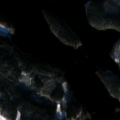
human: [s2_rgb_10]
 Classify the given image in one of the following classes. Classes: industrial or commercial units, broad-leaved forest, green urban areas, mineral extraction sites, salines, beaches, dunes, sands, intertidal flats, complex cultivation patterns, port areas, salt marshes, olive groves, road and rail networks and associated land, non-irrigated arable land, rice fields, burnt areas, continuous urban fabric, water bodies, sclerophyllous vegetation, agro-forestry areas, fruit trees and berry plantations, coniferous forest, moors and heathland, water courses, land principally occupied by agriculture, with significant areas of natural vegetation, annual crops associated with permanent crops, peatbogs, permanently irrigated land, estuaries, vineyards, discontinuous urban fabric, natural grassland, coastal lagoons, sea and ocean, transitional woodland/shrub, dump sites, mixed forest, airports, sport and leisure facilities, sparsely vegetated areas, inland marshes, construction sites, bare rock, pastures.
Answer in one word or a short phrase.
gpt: non-irrigated arable land, coniferous forest, mixed forest, water bodies